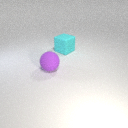
large cyan rubber cube behind large purple rubber sphere